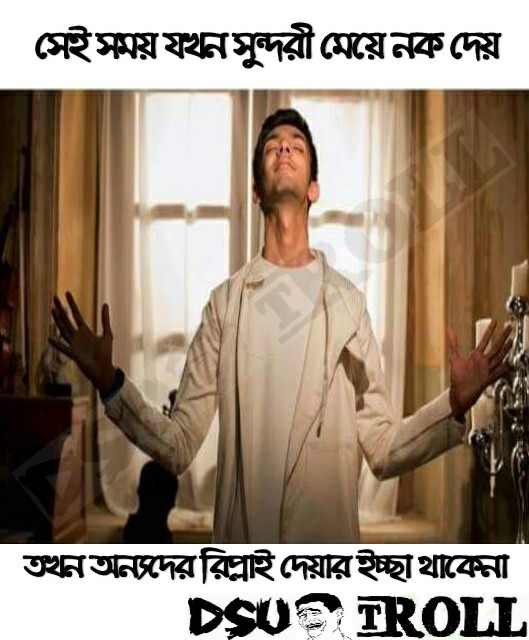
Caption: সেই সময় যখন সুন্দরী মেয়ে নক দেয়     তখন অন্যদের রিপ্লাই দেয়ার ইচ্ছা থাকেনা
Label: non-hate